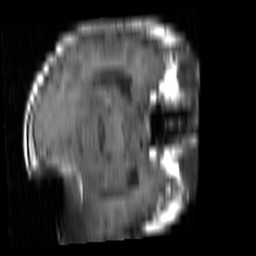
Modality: T1w
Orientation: axial
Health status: ill
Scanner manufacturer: siemens
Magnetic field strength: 1.5 T
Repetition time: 0.4 s
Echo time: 0.014 s